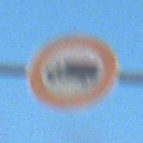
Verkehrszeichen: VerbotFuerKraftfahrzeugeUeberDreiKommaFuenfTonnen
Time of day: SunriseSunset
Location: Outdoor (Nature)
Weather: PartlyCloudy
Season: NotSpecified
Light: Natural